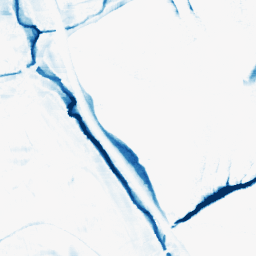
Category: morphological
Decomposition family: morphological_rect
Decomposition parameters: operation: closing
width: 20
height: 10
Upsampling method: edge_directed
Upsampling parameters: scale: 4
Upsampling scale: 4